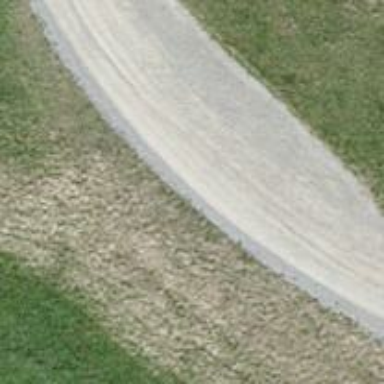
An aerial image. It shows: Track with compacted grade2 surface.